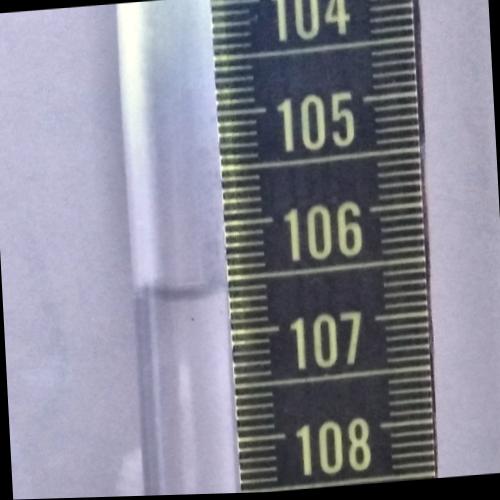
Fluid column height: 106.6 cm